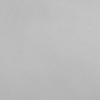
Label: dusty